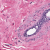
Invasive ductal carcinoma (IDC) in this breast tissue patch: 0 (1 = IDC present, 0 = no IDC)